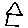
Label: house